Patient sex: M
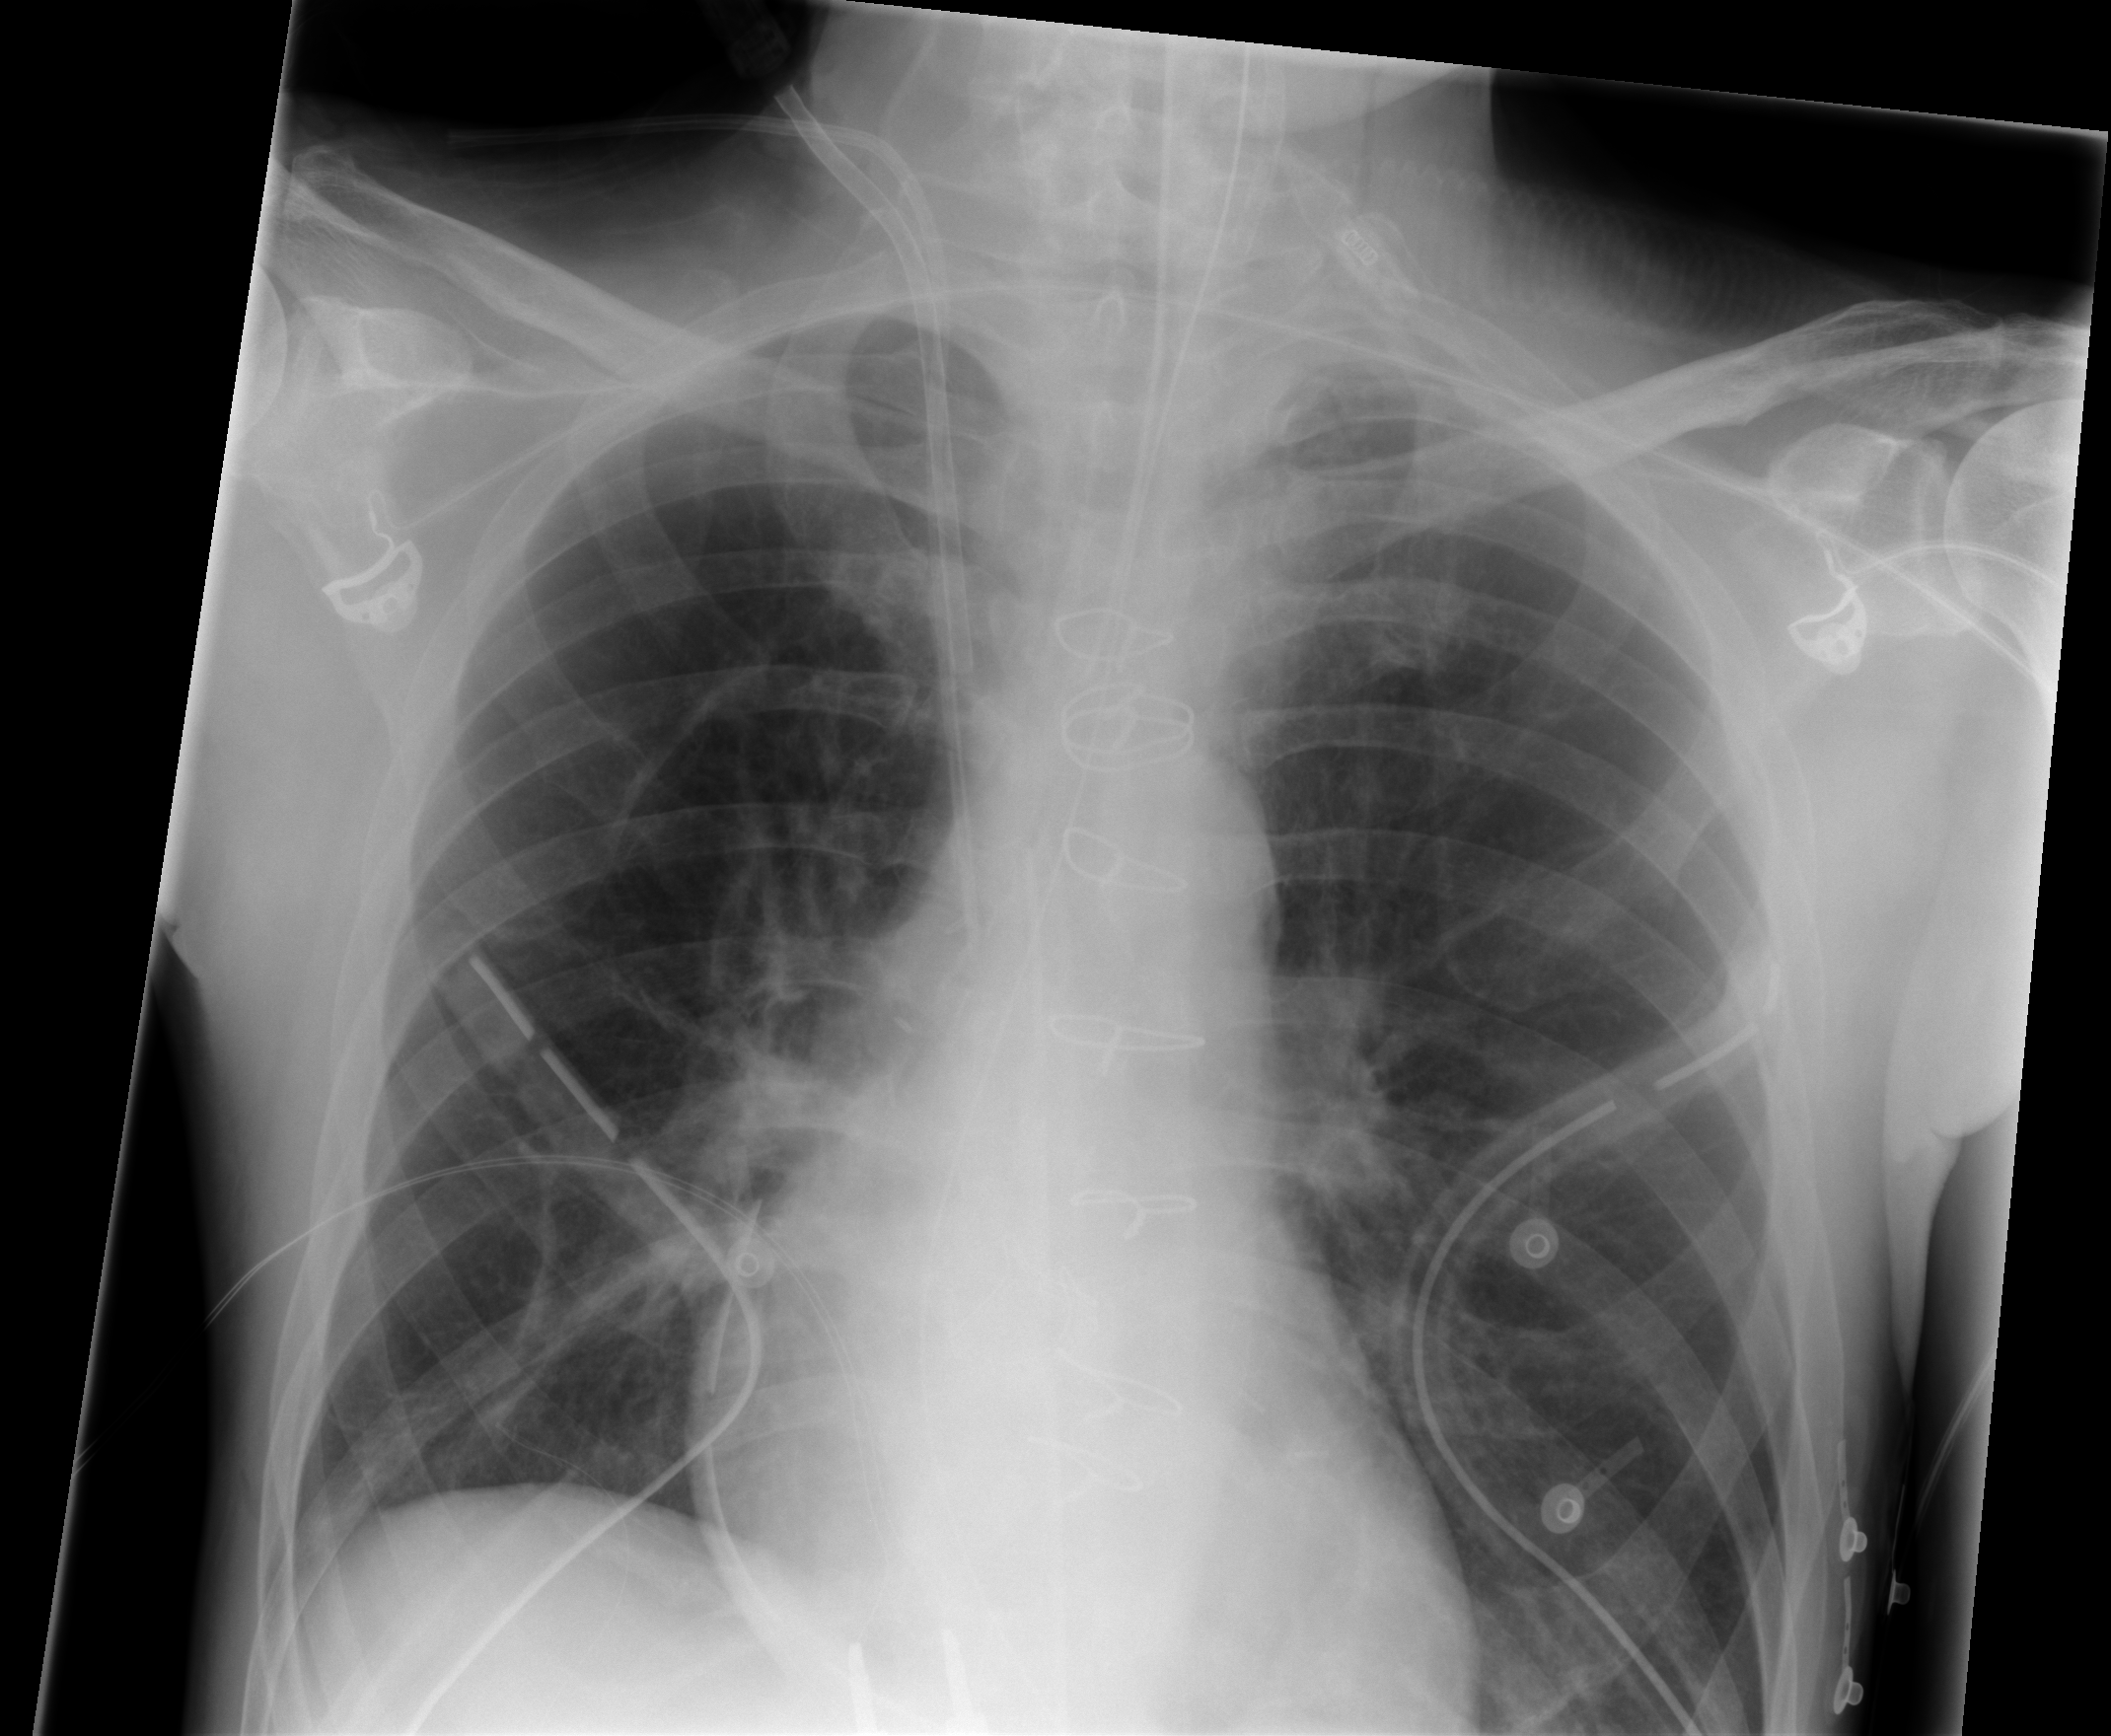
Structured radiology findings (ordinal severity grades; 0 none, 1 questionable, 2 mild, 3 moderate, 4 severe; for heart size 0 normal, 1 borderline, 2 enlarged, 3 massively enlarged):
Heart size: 0
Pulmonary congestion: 1
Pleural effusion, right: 0
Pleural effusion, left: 0
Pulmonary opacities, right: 0
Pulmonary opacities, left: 0
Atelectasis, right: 2
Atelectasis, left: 1